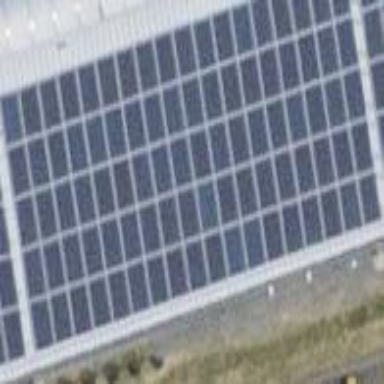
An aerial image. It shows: Solar power generator.